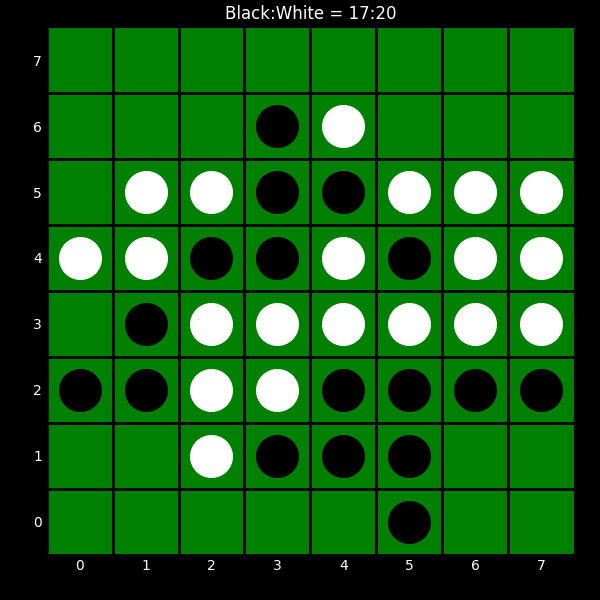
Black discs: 17
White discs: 20